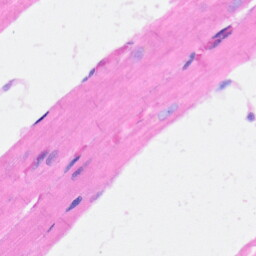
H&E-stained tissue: Heart